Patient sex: F
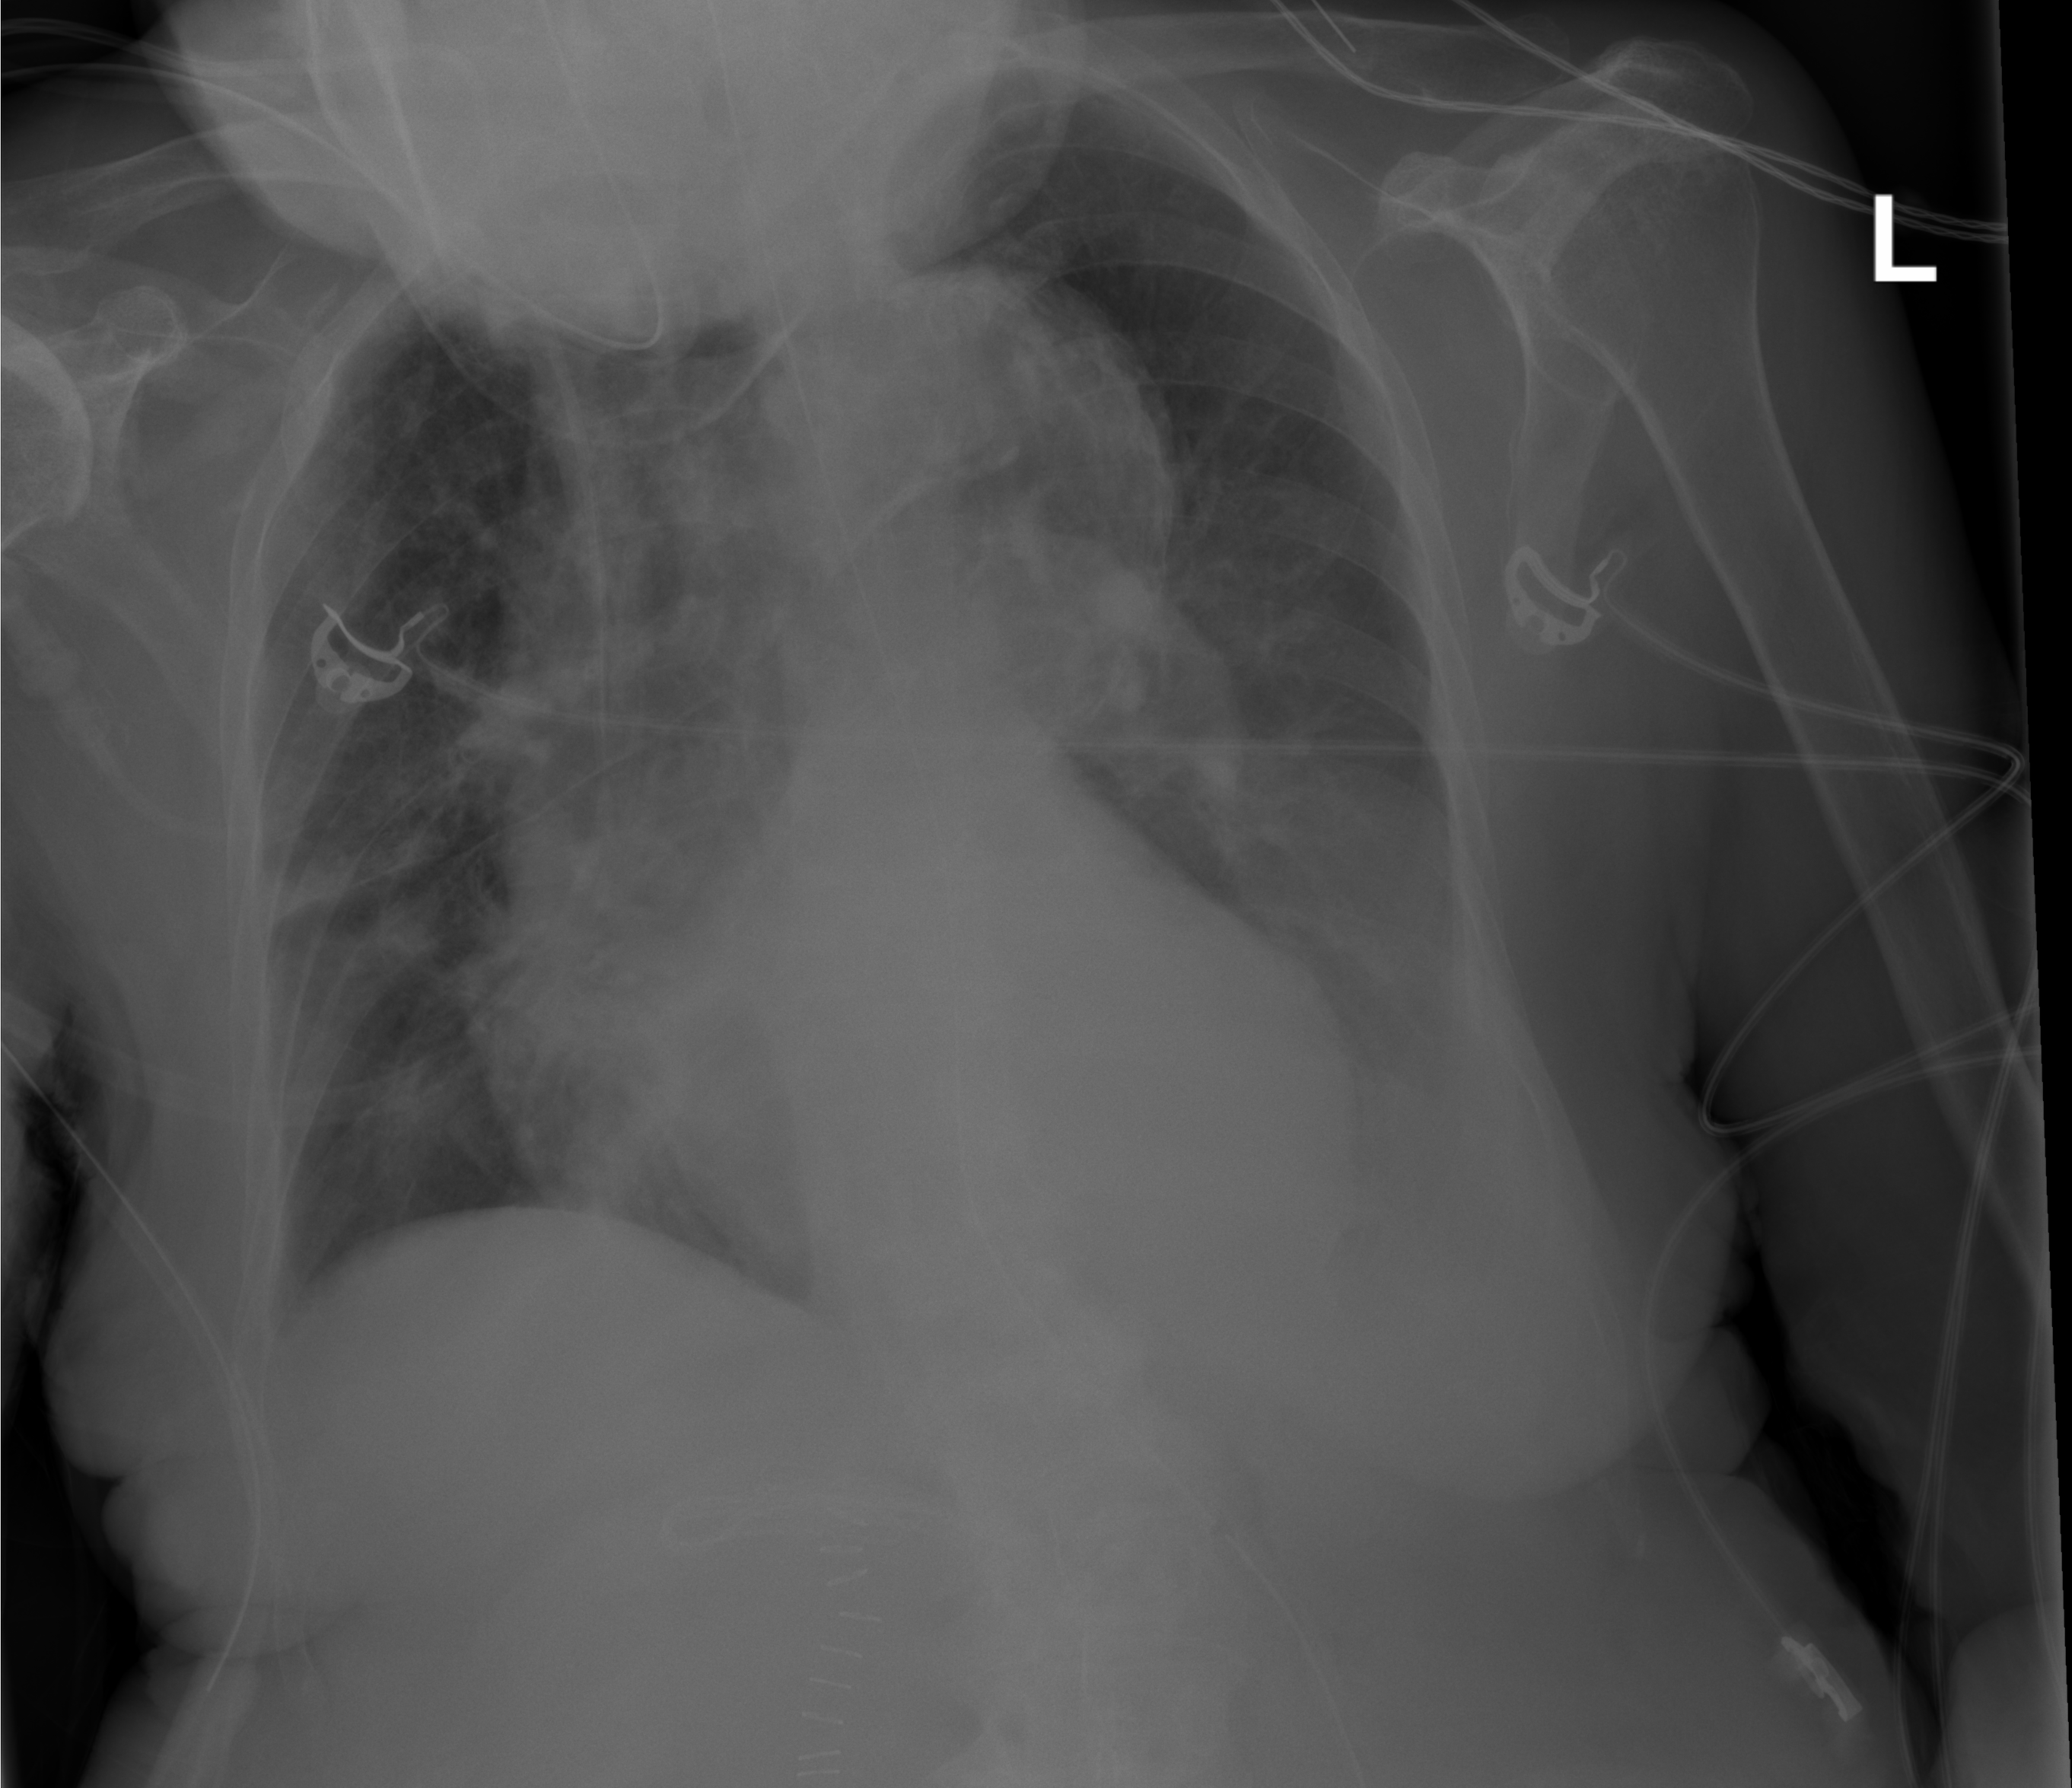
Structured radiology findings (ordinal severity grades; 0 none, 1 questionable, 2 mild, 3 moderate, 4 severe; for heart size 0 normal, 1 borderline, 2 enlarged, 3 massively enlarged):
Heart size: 1
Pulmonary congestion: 2
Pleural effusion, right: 2
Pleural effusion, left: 2
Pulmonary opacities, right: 2
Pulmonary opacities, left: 0
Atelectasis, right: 2
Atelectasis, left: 2